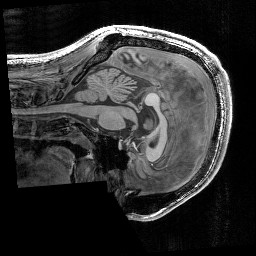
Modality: T1w
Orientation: sagittal
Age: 25
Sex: male
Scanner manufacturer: siemens
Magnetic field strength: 3 T
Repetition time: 2.3 s
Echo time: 0.00344 s